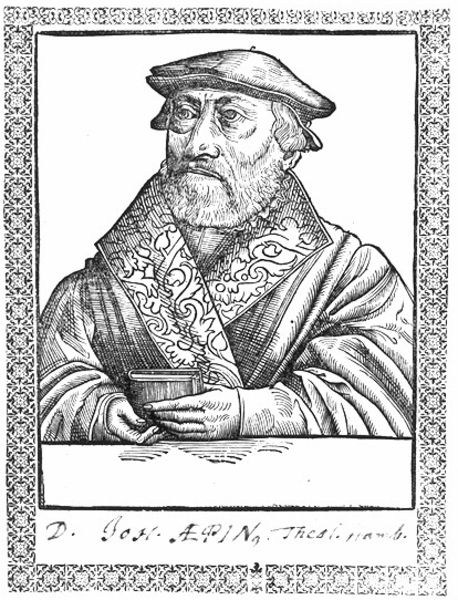
Titel: Bildnis des Johann Aepinus
Künstler: Lucas d.J. Cranach
Institution: (Seriendruck)
Schlagwörter: hand, kopf, mann, schatten, umhang, weiß, holz, hut, mund, nase, profil, schmuck, schwarz, tisch, zeichnung, blick, schal, muster, alt, bart, kappe, mütze, augen, bibel, falten, kragen, mensch, rahmen, bildnis, hände, portrait, porträt, gewand, kelch, mantel, reich, händler, kaufmann, girlande, person, pflanzen, schulter, schärpe, kopfbedeckung, holzschnitt, schrift, rahmung, grafik, linien, rand, floral, ornamente, verzierung, edel, stola, striche, name, becher, buch, groß, druck, schwarz-weiß, stich, text, bleistift, älter, untertitel, barett, wohlhabend, gelehrter, persönlichkeit, kupferstich, miniatur, börse, elemente, manel, buchmalerei, falen, joh, bard, d- joj-aepins, blick#, aepin